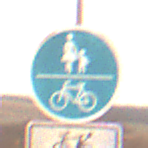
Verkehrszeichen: GemeinsamerGehUndRadweg
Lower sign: EinspurigeFahrzeugeFrei6
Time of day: SunriseSunset
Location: Outdoor (Nature)
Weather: PartlyCloudy
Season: NotSpecified
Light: Natural